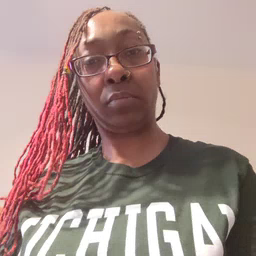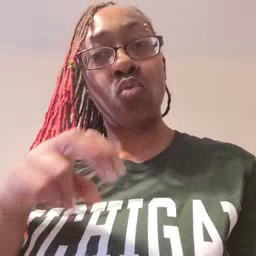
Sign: ride